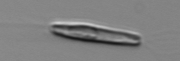
Label: Chrysochromulina